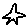
Label: star